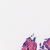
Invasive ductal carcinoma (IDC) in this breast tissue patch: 0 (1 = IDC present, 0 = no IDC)